Field crop: maize
Growth stage: 1
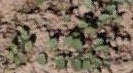
Species: convolvulus